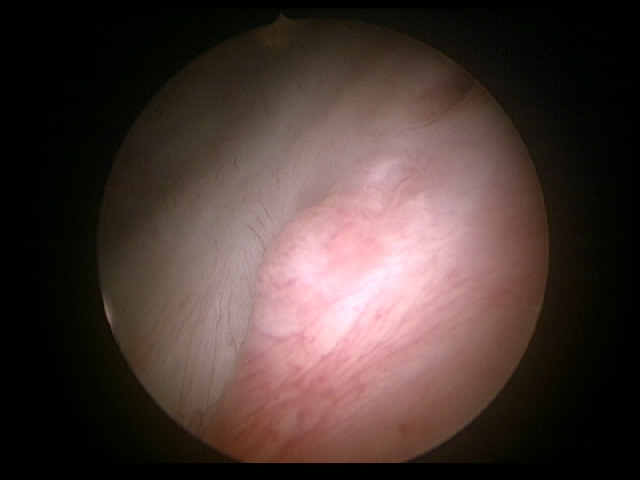
Modality: WLC
Class: Non-malignant
Subclass: InflammationNOS
Lesion: L2
Morphology: Non-papillary
Bladder cancer association: No